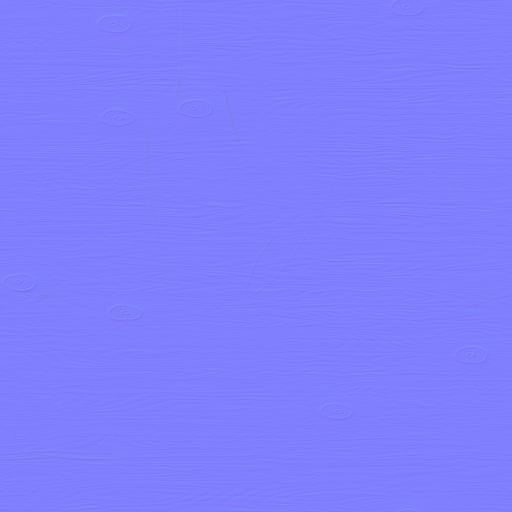
black brown clean dark fine processed smooth wood wooden